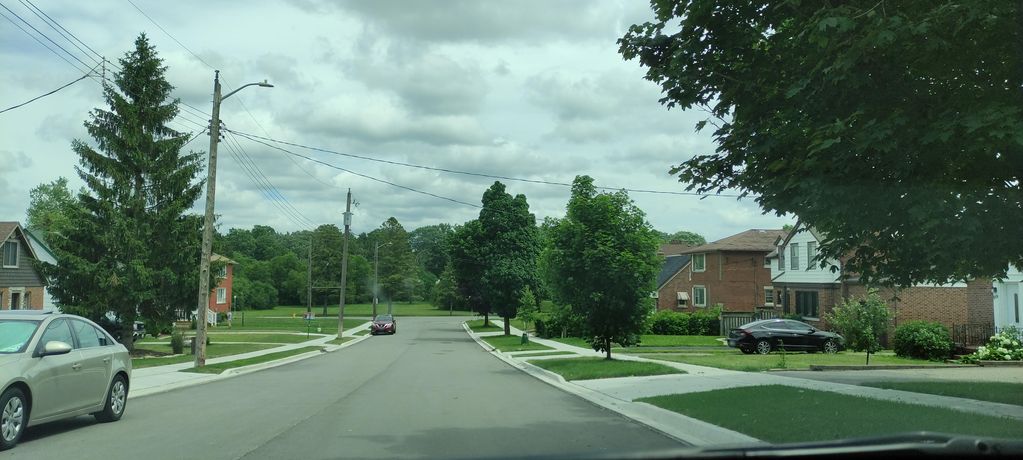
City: kitchener-waterloo